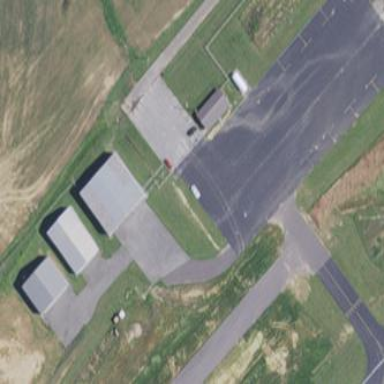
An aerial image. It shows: Apron at the airport.